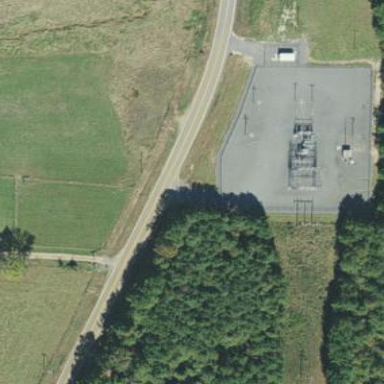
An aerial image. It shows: Minor distribution power substation.